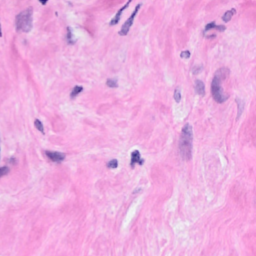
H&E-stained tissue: Breast